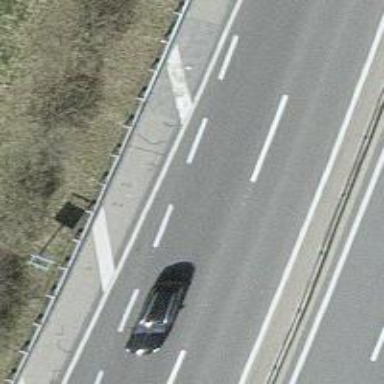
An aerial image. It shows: Motorway.